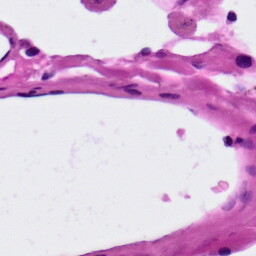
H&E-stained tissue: Lung